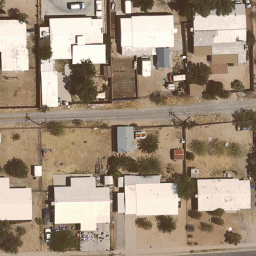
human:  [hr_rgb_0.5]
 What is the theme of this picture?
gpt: medium residential

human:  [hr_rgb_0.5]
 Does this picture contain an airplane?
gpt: no

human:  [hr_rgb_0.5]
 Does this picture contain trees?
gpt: yes

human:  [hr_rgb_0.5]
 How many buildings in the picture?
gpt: eight

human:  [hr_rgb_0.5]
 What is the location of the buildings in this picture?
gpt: up and bottom